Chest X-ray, PA view. Patient: 46 years old, sex F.
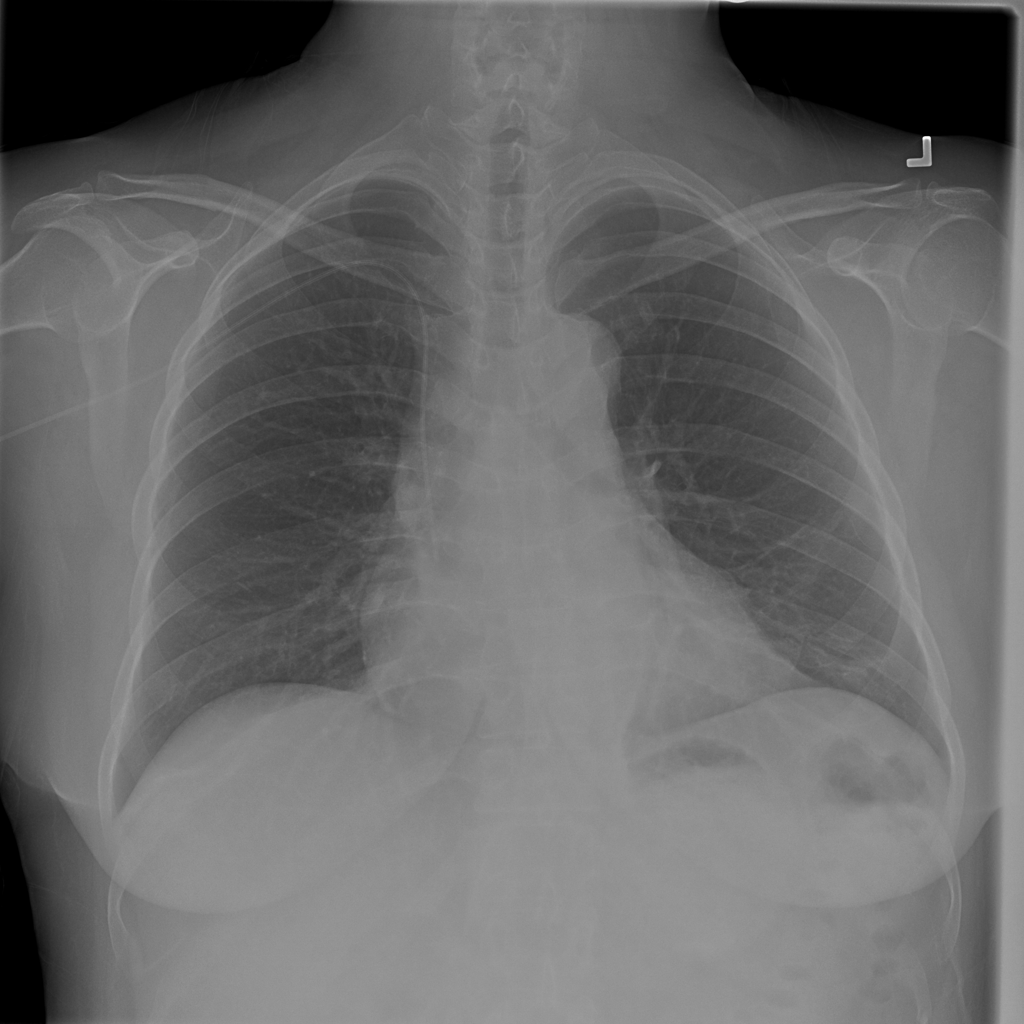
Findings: Atelectasis